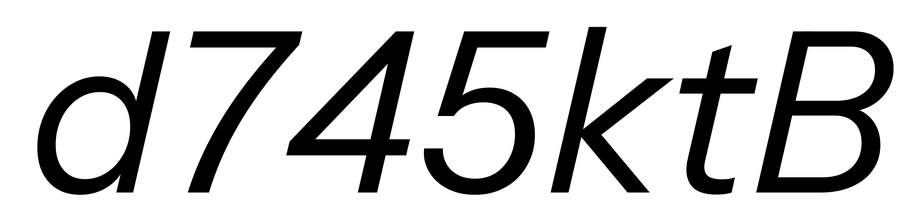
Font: InstrumentSans-Italic_Italic